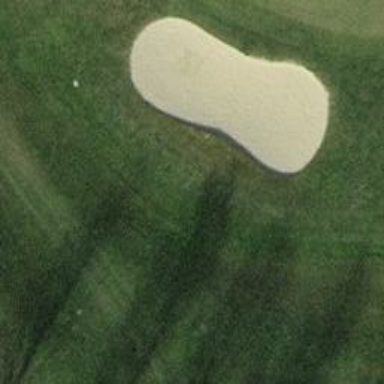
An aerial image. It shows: Bunker on golf course.